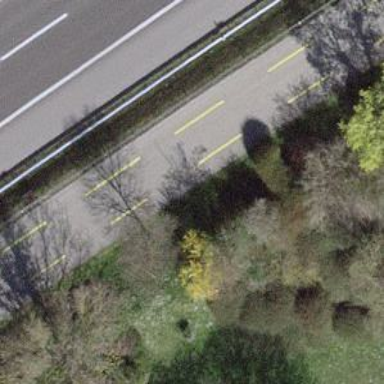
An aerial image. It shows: Unclassified road with asphalt surface and designated cycle lane.